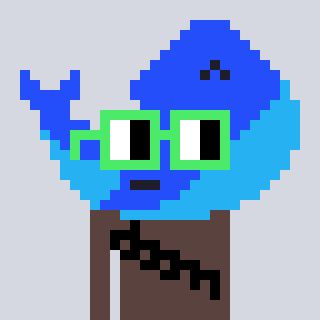
a pixel art character with square light green glasses, a whale-shaped head and a darkbrown-colored body on a cool background